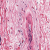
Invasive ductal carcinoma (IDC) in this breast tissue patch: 0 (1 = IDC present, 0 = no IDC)